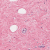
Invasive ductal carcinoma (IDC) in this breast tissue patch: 0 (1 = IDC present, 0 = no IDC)